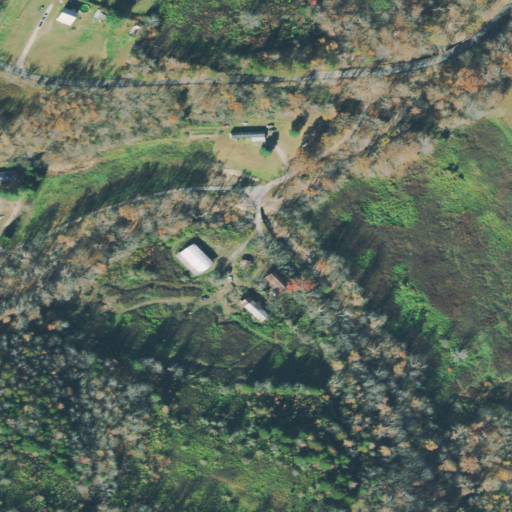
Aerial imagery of valley in Tennessee named Buffalo Cove containing deciduous forest, pasture, open development, mixed forest, low intensity development, and shrub